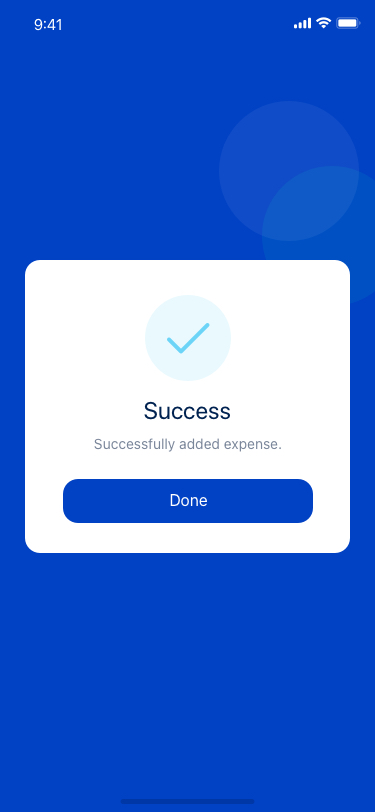
Text in this UI design:
Success
Successfully added expense.